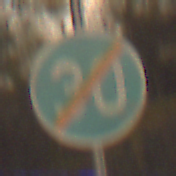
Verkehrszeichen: EndeMindestgeschwindigkeit
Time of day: Night
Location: Outdoor (Nature)
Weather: Clear
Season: NotSpecified
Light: Natural